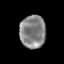
Tissue: skin
Cell type: Epithelial cells
Senescence score: 0.2842
Nuclear area (px): 830
Mean DAPI intensity: 133.012